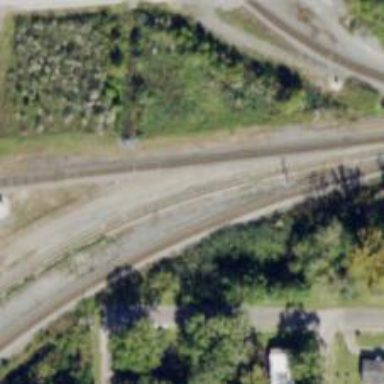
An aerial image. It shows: Railway track.